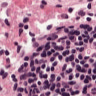
Metastatic tissue present: no